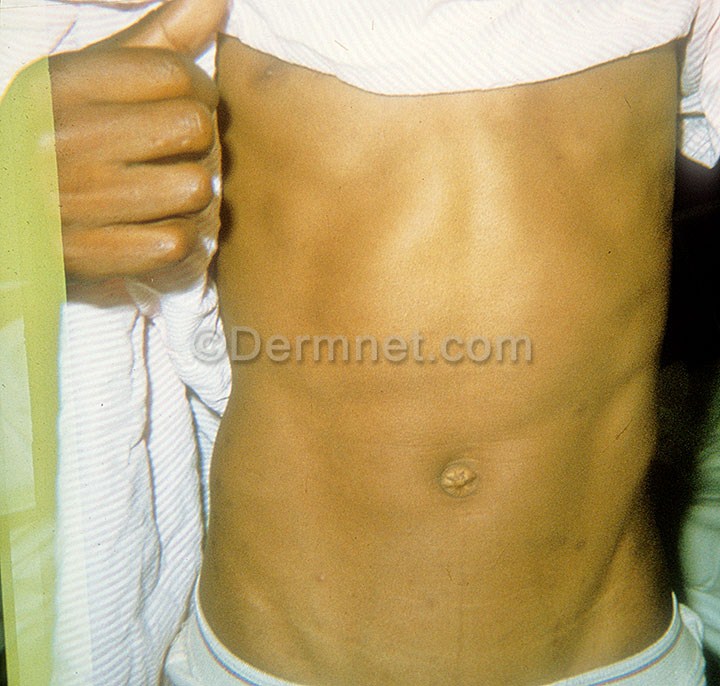
Disease: Scabies Lyme Disease and other Infestations and Bites